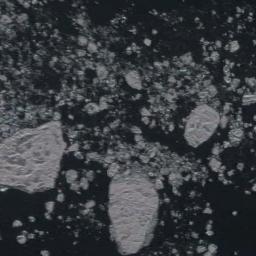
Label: sea_ice